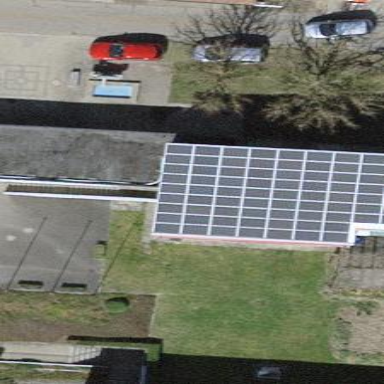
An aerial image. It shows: Solar power generator with photovoltaic panels.